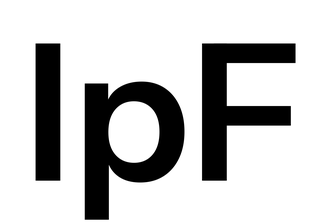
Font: InstrumentSans_SemiBold